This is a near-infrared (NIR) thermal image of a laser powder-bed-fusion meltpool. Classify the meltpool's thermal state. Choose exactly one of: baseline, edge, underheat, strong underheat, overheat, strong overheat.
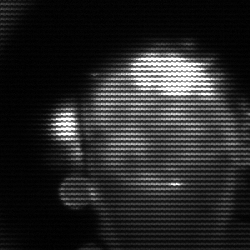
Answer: baseline